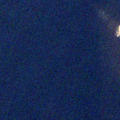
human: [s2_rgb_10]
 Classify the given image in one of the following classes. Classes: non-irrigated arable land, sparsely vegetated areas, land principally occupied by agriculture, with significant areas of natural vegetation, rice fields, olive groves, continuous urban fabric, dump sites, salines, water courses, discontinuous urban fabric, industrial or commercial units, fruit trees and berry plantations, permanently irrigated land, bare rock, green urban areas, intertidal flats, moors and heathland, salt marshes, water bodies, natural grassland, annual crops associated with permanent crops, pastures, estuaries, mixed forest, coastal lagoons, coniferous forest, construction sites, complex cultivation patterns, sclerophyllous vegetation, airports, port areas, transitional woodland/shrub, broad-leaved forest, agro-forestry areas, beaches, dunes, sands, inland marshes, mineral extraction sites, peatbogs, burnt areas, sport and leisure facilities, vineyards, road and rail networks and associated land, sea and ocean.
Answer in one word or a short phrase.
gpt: sea and ocean